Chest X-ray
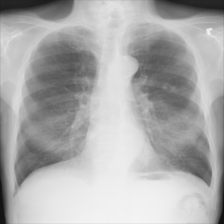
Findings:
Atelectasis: negative
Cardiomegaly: negative
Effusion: negative
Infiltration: negative
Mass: negative
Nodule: negative
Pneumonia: negative
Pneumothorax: negative
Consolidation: negative
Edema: negative
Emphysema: negative
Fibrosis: negative
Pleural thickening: negative
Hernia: negative